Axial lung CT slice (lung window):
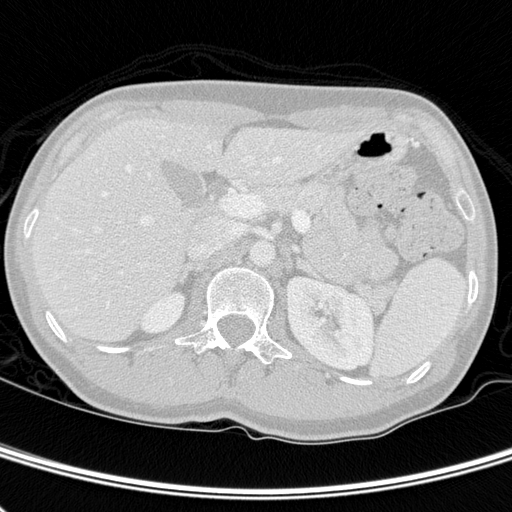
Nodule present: no